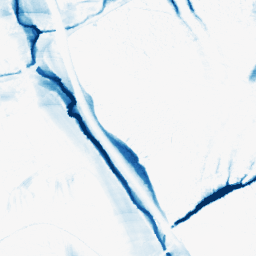
Category: morphological
Decomposition family: morphological_ellipse
Decomposition parameters: operation: closing
width: 10
height: 50
Upsampling method: regularized
Upsampling parameters: scale: 2
lambda_reg: 0.01
Upsampling scale: 2